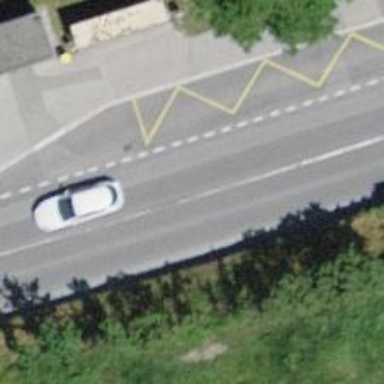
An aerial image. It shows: Public transport stop position.